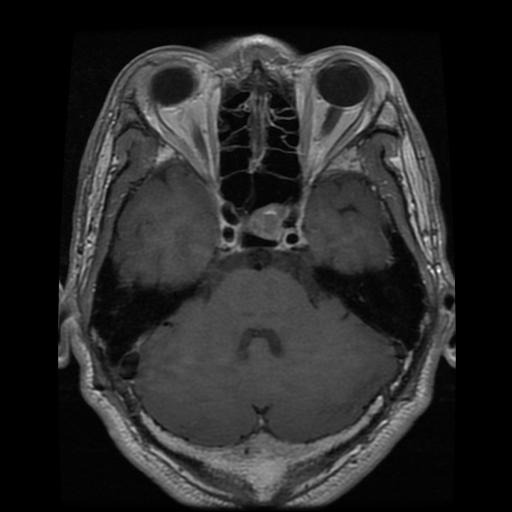
Label: pituitary